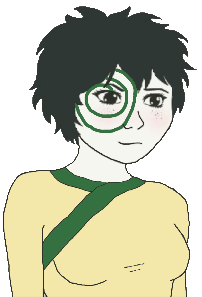
Label: 5_Tomboy